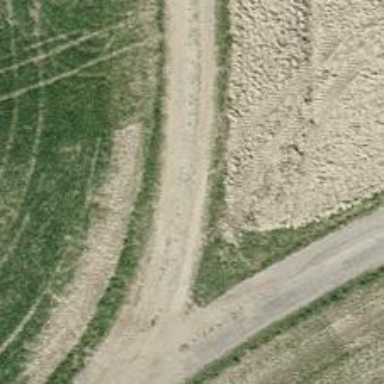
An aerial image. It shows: Track with grade 3 surface.